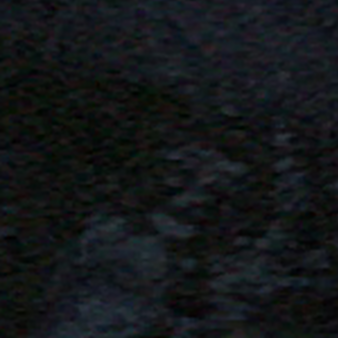
Label: other